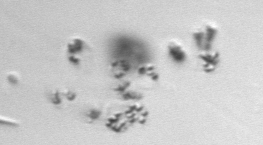
Label: Phaeocystis